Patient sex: M
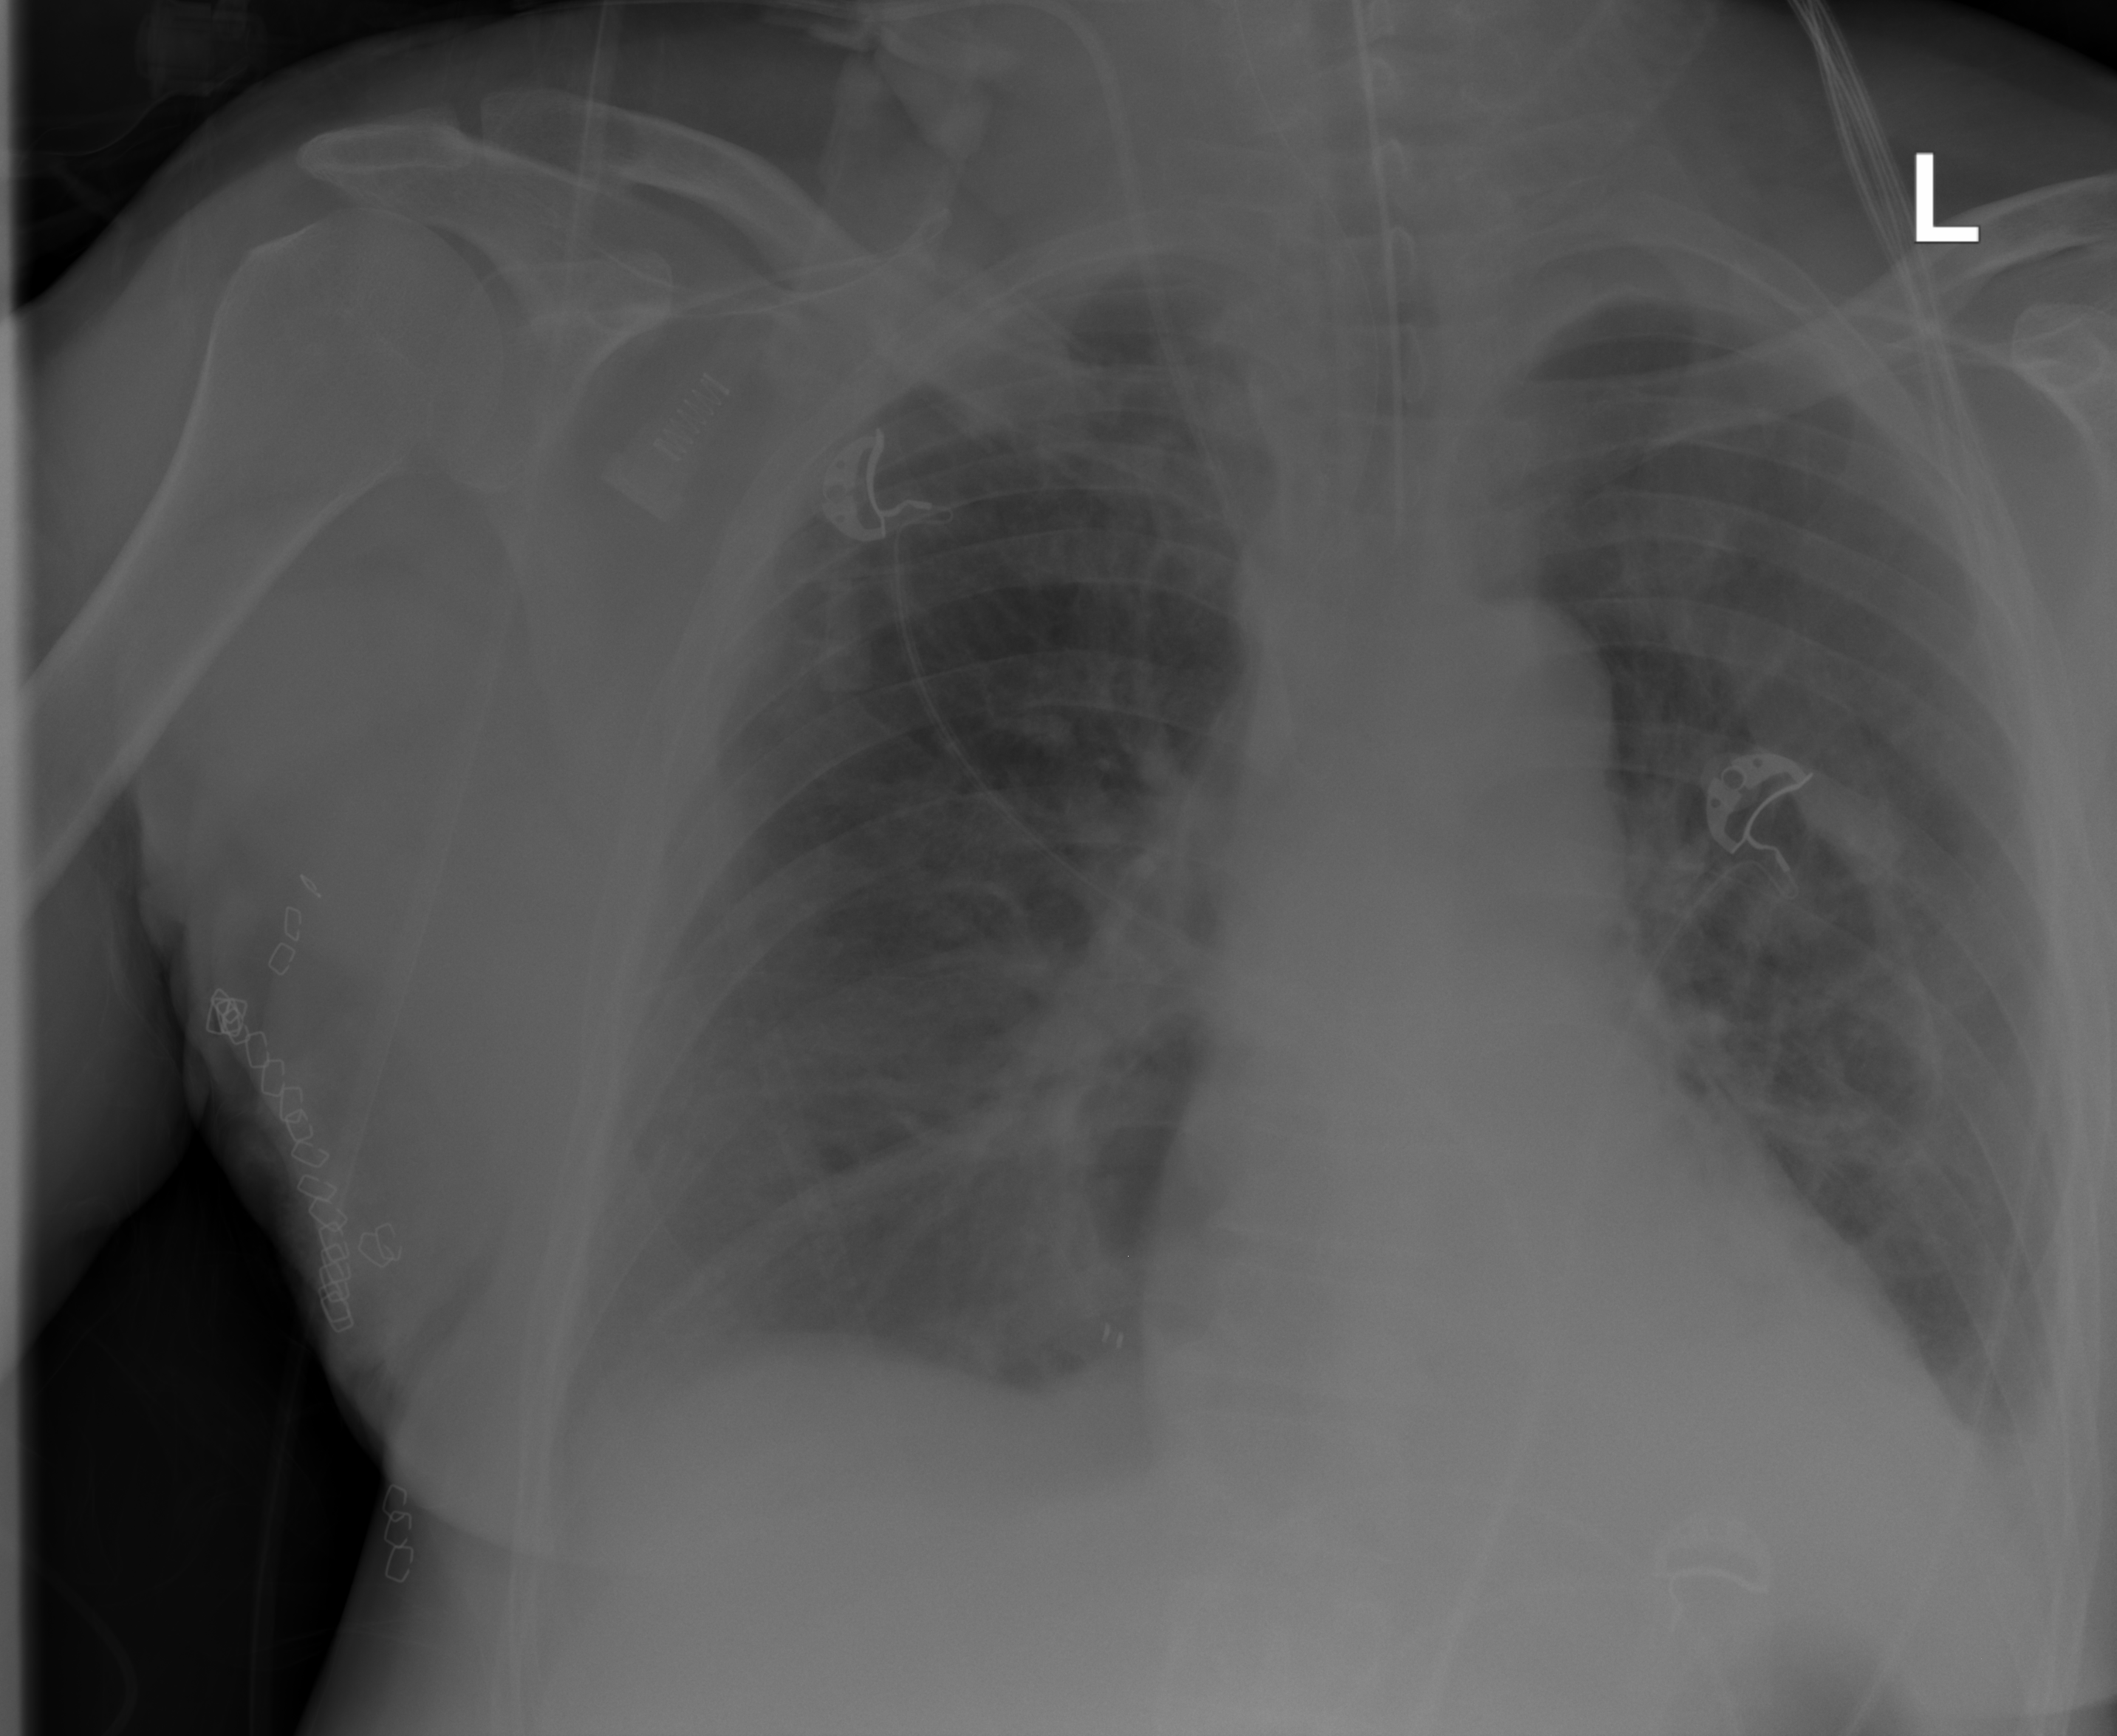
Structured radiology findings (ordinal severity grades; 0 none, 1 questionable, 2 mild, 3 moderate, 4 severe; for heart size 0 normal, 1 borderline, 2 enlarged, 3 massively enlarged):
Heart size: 2
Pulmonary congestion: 0
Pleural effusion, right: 2
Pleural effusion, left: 1
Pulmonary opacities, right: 1
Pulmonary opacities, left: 0
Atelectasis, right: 2
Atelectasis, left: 1